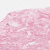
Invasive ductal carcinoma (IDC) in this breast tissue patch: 0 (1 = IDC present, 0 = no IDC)